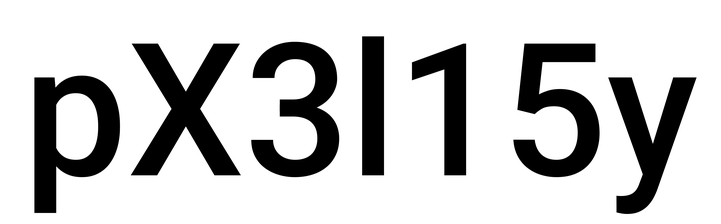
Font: Roboto_Medium